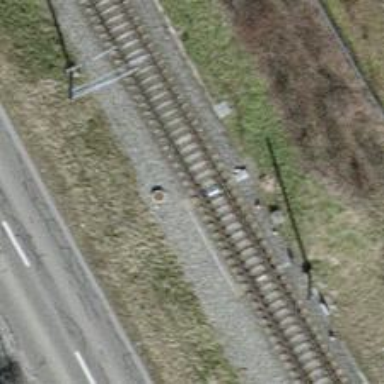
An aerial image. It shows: Railway switch.